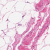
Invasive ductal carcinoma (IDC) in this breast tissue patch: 0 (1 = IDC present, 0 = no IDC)